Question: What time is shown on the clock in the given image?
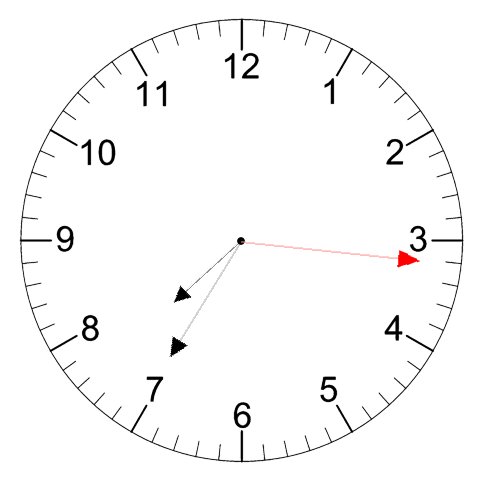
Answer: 07:35:16